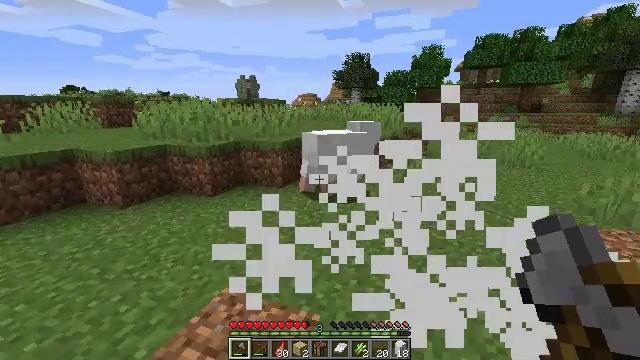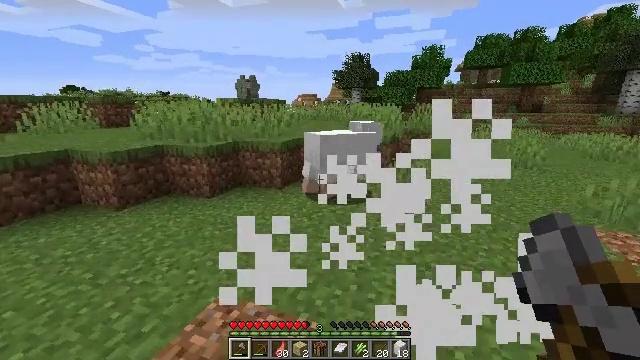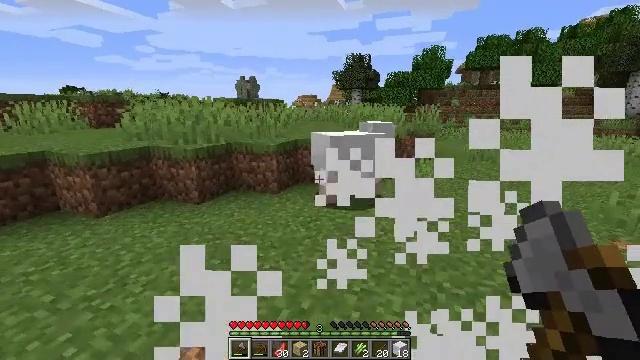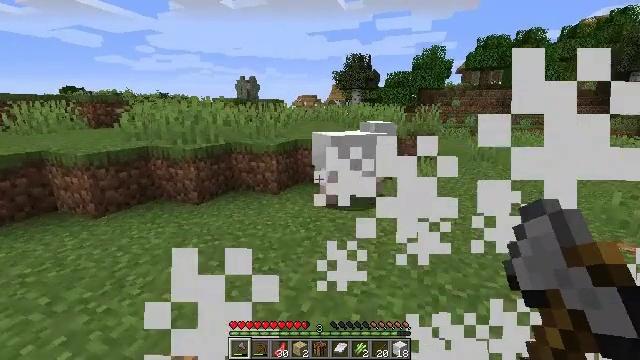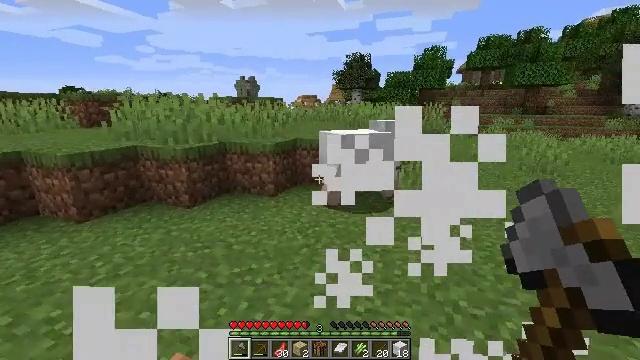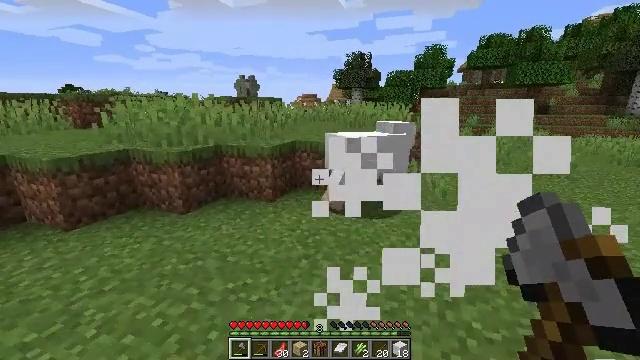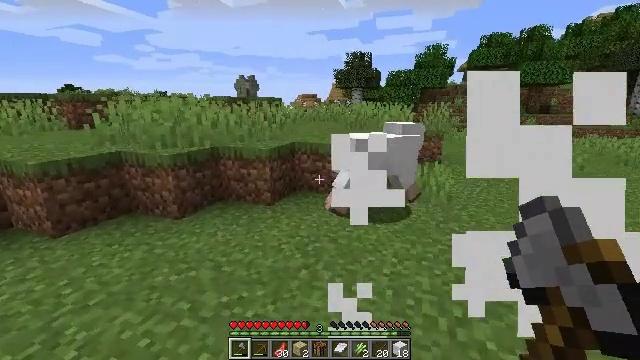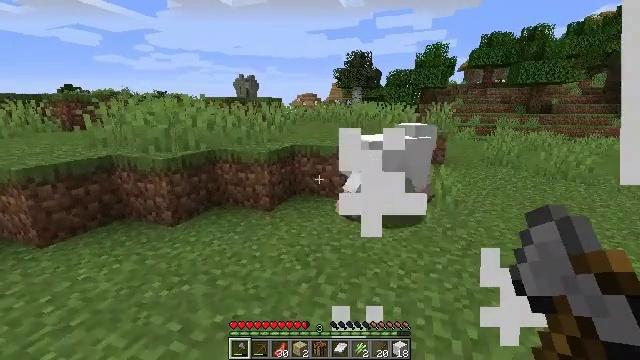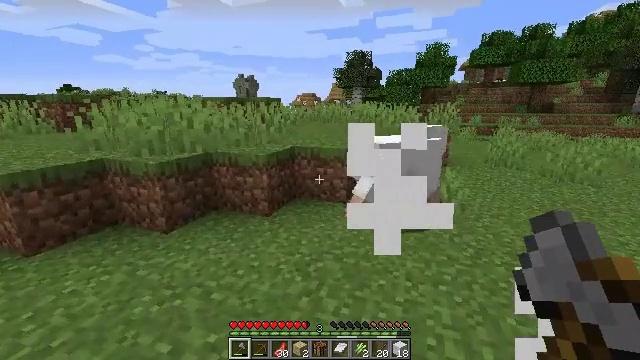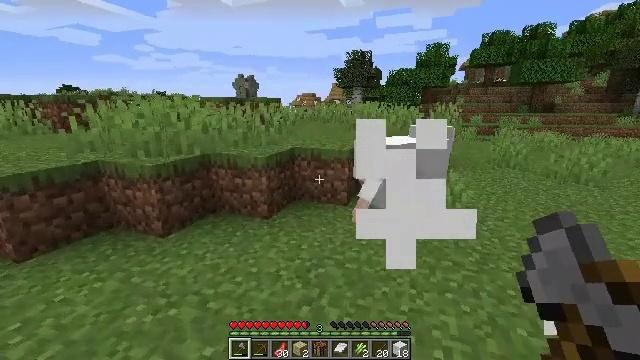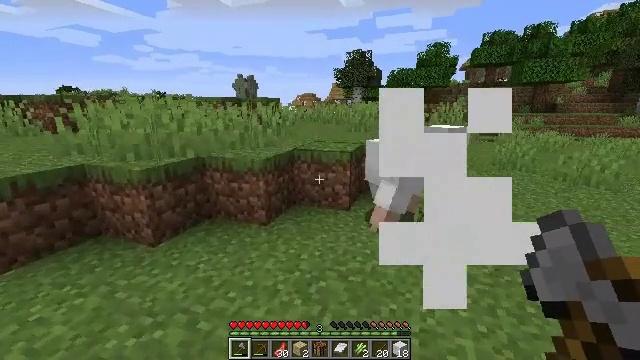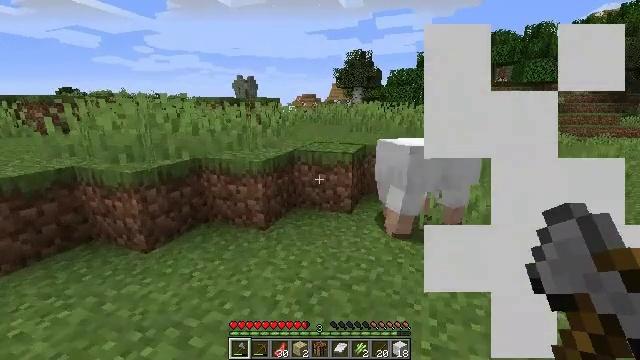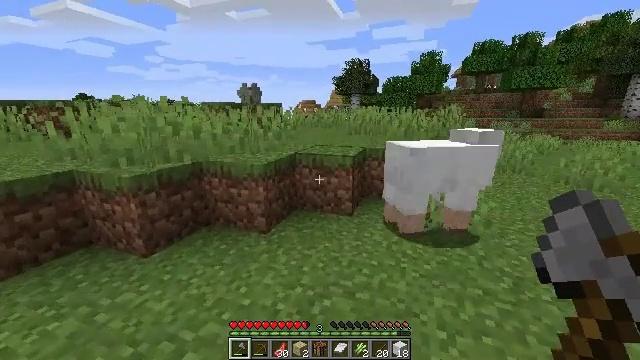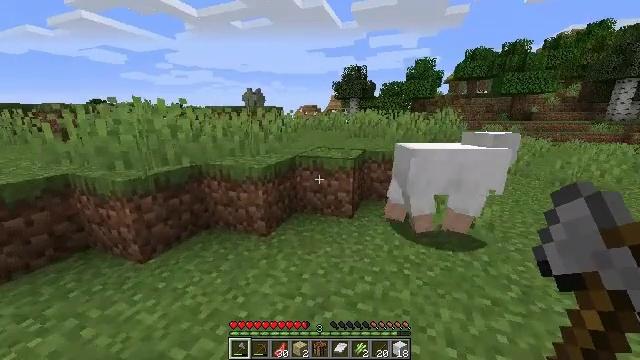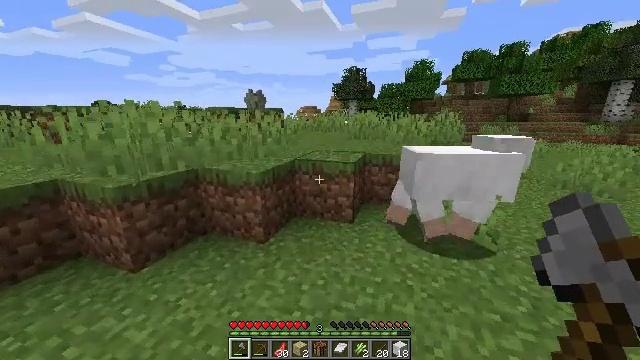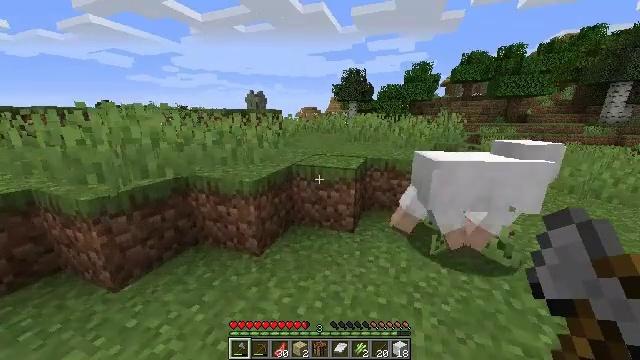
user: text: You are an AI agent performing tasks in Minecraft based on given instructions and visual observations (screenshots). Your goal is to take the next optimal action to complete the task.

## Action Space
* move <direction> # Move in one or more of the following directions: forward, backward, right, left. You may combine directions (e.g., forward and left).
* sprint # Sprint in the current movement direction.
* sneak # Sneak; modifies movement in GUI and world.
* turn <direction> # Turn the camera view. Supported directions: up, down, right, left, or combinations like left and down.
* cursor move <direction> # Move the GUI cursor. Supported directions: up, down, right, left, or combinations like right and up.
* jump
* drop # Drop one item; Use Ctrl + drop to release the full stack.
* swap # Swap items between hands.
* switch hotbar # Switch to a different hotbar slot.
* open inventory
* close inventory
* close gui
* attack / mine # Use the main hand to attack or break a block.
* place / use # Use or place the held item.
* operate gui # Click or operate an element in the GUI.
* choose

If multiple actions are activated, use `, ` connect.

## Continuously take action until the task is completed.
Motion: motion action
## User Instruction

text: Break the red tulip to collect it.
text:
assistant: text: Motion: move forward
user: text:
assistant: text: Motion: move forward
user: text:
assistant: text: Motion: move forward
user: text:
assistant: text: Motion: move forward
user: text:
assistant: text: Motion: move forward
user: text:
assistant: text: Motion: no_op
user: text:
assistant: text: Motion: move forward
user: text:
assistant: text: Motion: move forward
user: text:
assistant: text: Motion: move forward
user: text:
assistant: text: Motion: no_op
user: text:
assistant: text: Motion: move forward
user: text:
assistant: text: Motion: move forward
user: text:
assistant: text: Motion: move forward
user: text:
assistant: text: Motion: move forward
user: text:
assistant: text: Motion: move forward
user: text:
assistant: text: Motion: move forward
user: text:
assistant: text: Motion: move forward
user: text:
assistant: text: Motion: move forward
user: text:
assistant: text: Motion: move forward
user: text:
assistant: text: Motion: move forward, jump
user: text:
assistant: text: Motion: move forward, jump
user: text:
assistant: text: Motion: move forward, jump
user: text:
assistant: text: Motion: move forward, jump
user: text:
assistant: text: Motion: move forward
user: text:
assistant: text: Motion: move forward
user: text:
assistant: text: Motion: move forward
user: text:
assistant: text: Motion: move forward, jump
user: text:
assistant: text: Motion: move forward, jump
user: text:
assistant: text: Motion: move forward, jump
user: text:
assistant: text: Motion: move forward, jump